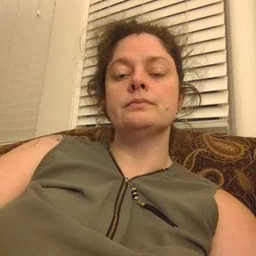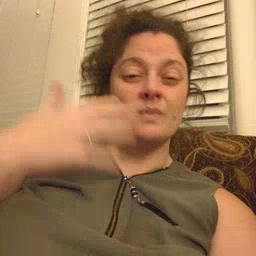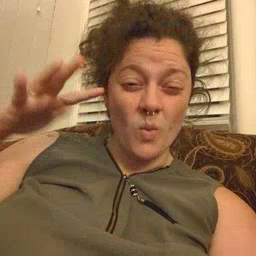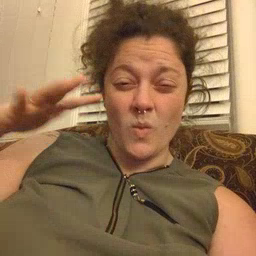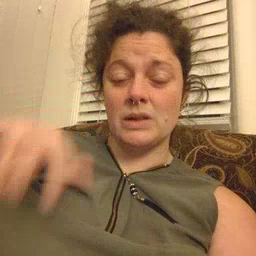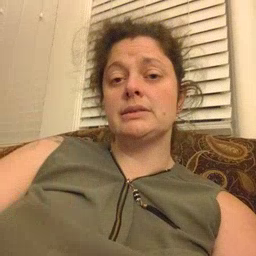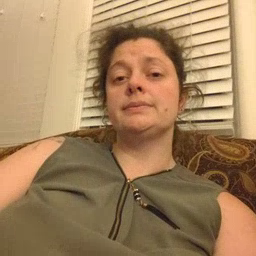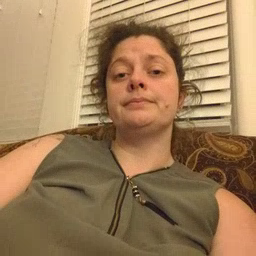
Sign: noisy